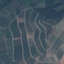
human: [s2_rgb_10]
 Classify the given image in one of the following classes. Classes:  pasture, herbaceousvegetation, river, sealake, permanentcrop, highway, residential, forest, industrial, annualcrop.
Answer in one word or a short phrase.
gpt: PermanentCrop